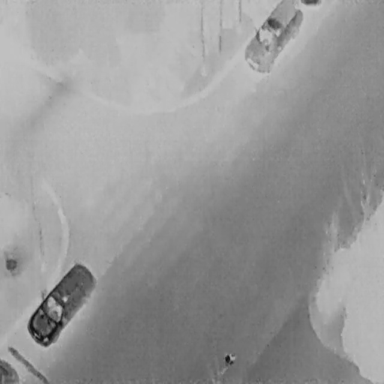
There are two Cars in the infrared image.